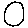
Label: circle